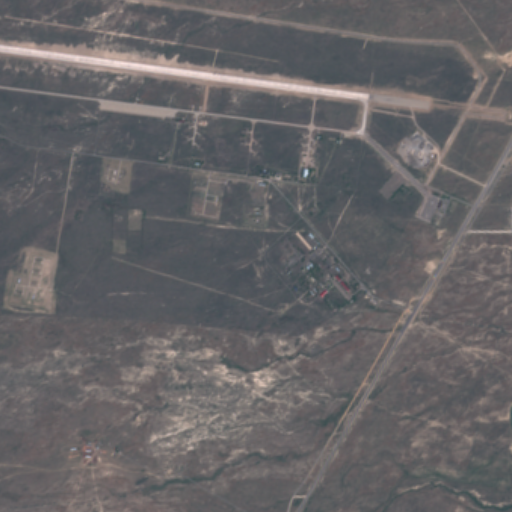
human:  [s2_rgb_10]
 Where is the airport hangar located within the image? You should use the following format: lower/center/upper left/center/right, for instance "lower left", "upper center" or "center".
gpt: The airport hangar is located in the upper center of the image.
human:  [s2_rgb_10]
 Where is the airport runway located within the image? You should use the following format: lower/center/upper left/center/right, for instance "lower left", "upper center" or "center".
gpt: The airport runway is located in the upper of the image.
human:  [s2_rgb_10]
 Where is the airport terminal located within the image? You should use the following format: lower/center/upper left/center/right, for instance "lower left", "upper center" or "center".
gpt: The airport terminal is located in the center right of the image.
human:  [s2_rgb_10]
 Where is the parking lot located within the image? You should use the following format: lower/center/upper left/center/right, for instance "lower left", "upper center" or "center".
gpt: The parking lot is located in the center right of the image.
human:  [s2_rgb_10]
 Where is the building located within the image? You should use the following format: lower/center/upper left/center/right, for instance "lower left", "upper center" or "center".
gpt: There is no building in the image.